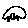
Label: car